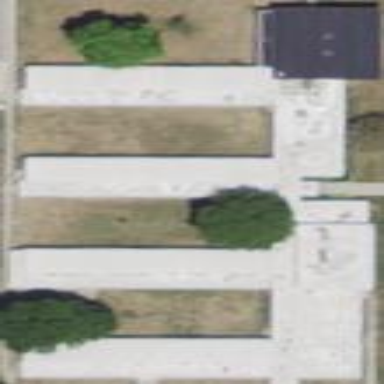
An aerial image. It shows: School building.